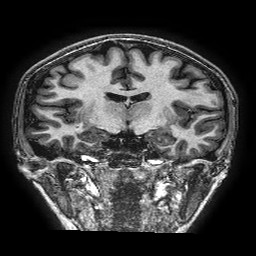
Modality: T1w
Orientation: sagittal
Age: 16
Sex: female
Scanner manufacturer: ge
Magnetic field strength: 3 T
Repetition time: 0.00766 s
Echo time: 0.003476 s